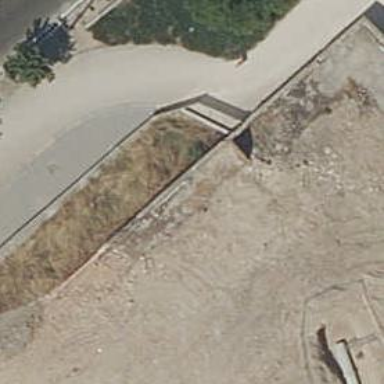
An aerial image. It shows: Wall barrier.